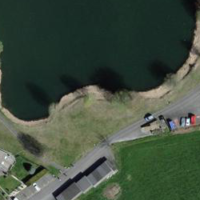
EUNIS habitat code: 14
Species observed at this site:
Phragmites australis
Vicia cracca
Mentha aquatica
Lysimachia vulgaris
Tussilago farfara